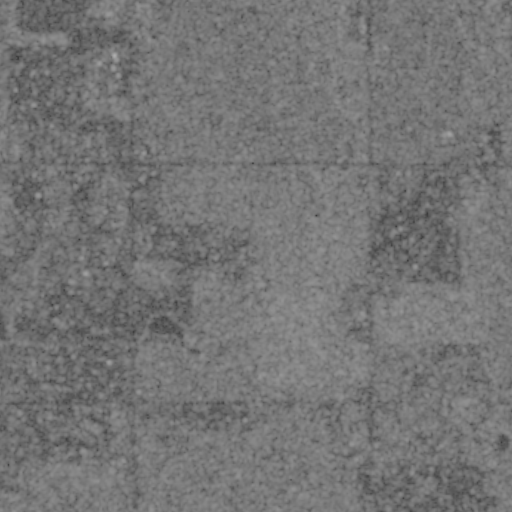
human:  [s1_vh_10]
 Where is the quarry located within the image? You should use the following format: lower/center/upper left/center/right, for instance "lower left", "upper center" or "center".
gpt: The quarry is located in the upper left of the image.
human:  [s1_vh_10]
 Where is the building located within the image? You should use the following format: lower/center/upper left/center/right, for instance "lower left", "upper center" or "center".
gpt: The building is located in the center right of the image.
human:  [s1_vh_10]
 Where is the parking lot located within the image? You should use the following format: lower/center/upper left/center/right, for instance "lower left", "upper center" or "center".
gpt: There is no parking lot in the image.

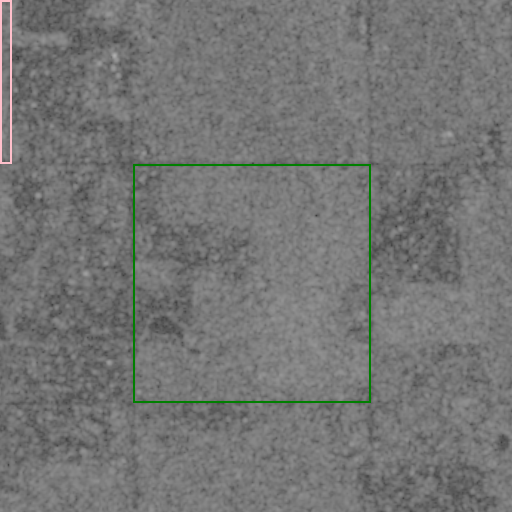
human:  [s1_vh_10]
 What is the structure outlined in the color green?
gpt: The structure outlined in green is a crop field.
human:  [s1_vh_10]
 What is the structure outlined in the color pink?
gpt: The structure outlined in pink is a quarry.
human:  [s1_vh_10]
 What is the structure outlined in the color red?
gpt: There is no red outline.